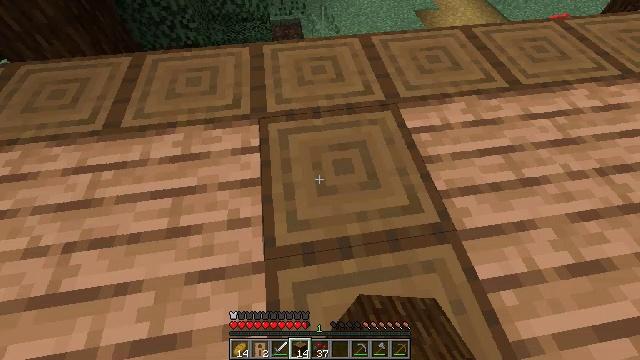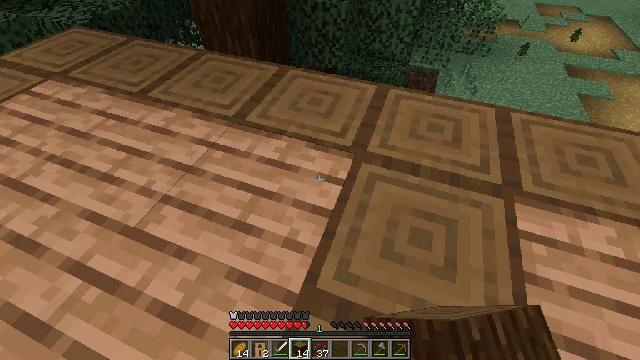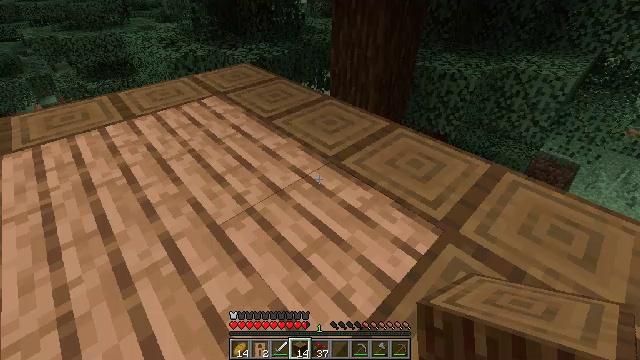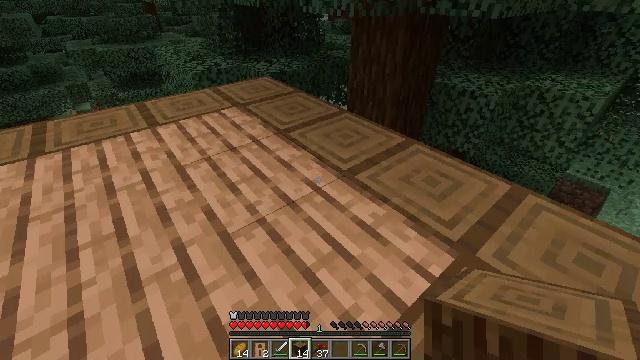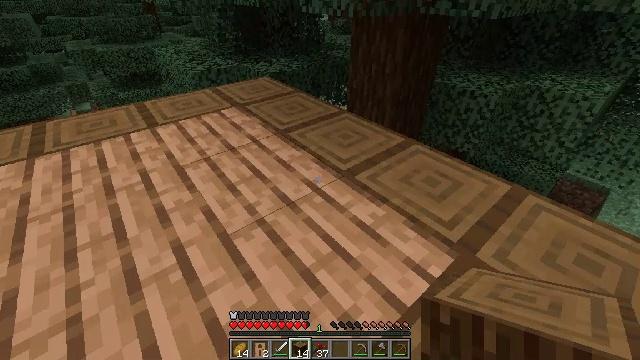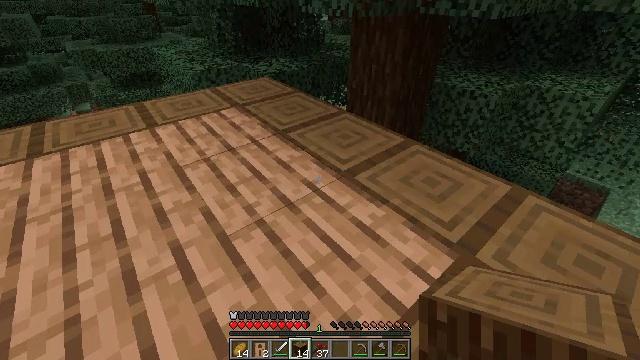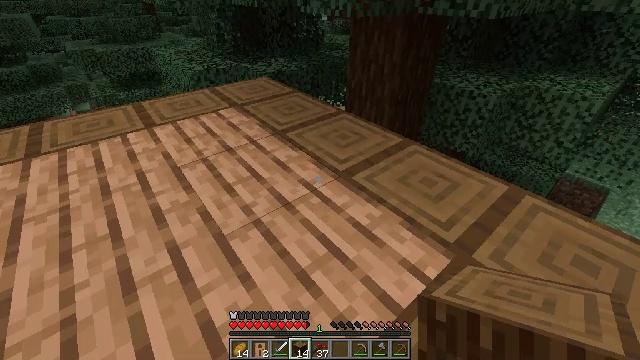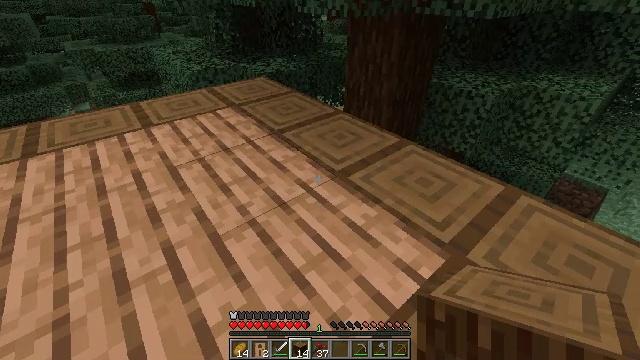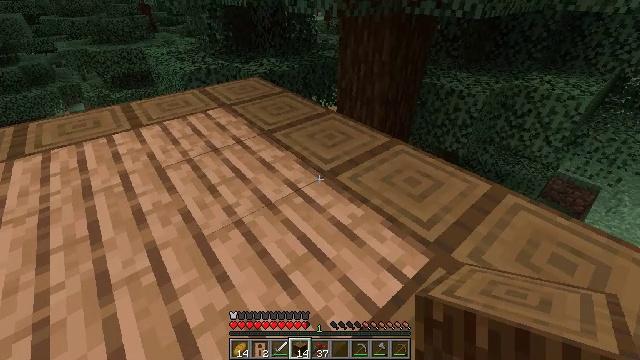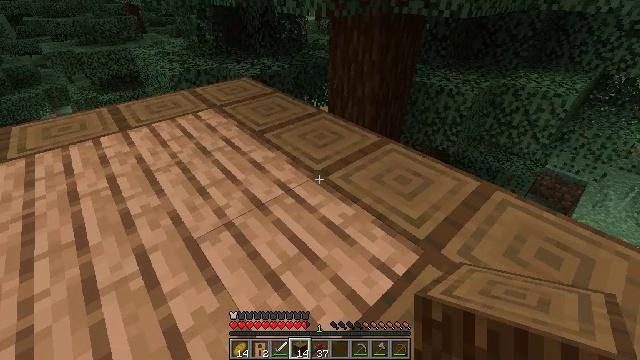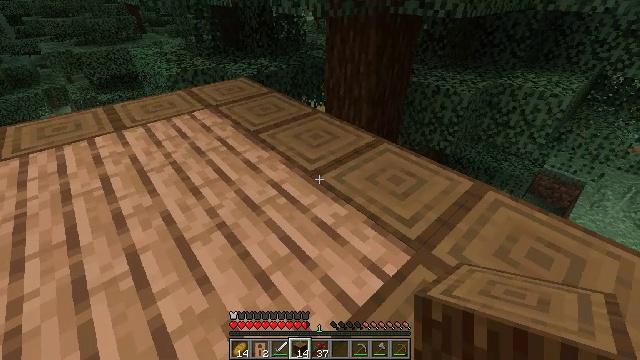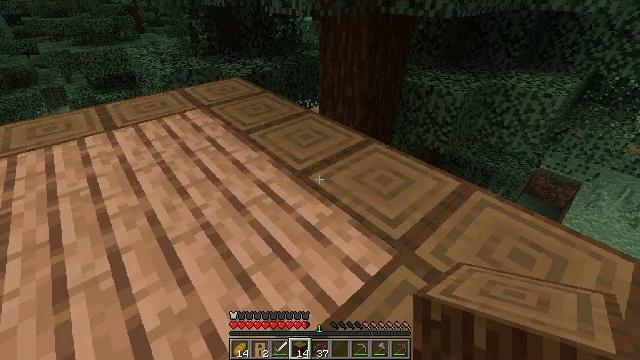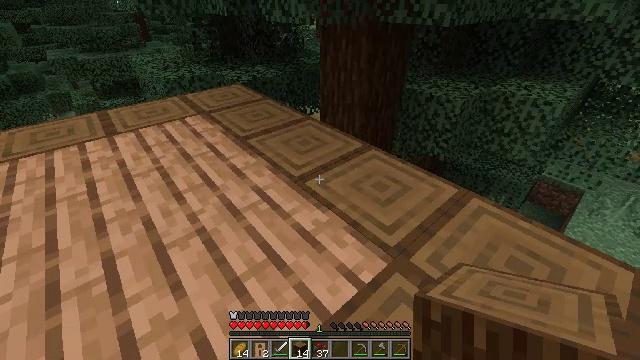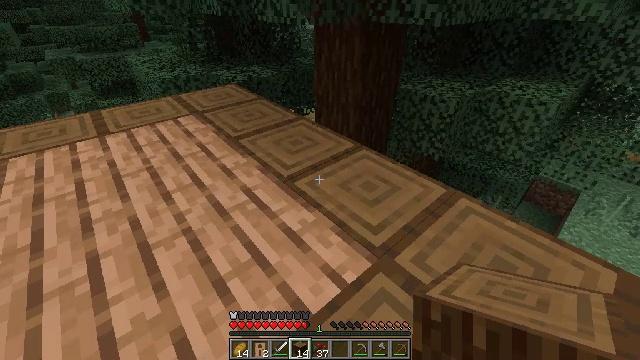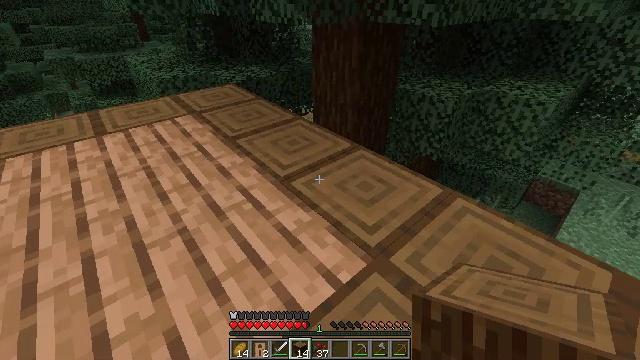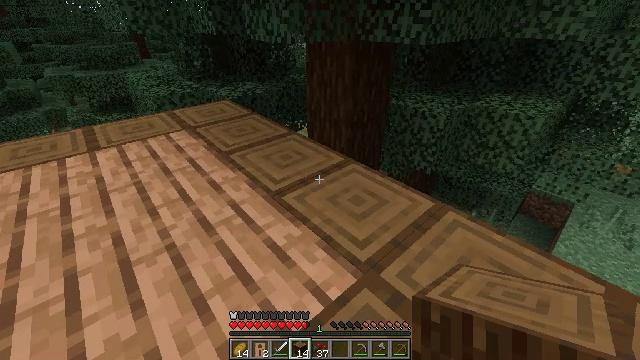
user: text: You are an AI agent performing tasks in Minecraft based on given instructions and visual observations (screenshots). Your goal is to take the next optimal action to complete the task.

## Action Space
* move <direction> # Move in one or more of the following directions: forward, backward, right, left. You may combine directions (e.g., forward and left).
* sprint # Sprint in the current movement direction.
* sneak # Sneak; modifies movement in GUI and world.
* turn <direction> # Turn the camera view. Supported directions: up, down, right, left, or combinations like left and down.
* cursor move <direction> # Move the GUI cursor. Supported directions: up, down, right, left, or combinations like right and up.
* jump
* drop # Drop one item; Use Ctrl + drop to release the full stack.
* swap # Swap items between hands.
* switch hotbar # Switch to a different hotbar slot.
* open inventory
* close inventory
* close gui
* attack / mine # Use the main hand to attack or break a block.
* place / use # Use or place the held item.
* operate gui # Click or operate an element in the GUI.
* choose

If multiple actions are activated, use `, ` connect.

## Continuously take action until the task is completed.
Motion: motion action
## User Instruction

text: Drop a spruce log.
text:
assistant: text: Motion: move forward, sneak, turn left and up
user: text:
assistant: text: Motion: sneak, turn left and up
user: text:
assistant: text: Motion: sneak, turn left and up
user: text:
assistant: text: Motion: sneak
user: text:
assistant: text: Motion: sneak
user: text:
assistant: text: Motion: move right, sneak
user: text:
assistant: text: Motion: move right, sneak
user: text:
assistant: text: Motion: move right, sneak
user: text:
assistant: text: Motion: move right, sneak, turn right
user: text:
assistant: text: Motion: move right, sneak
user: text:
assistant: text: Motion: move right, sneak
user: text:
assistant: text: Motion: move right, sneak, turn up
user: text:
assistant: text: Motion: move right, sneak
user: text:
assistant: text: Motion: move right, sneak
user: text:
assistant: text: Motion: move right, sneak, turn up
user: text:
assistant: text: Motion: move right, sneak, turn right and up
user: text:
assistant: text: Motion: move right, sneak, turn right and down
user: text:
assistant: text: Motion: move right, sneak, turn right and down
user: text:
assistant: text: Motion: move right, sneak, turn right
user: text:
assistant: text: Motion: move right, sneak
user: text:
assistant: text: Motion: move right, sneak
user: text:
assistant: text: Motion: move right, sneak
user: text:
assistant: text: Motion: move right, sneak
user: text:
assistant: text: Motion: move forward and move right, sneak
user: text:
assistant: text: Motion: move forward and move right, sneak, turn right
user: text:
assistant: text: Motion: move forward, sneak, turn right
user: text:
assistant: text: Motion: move forward, turn right
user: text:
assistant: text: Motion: move forward
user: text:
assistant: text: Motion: move forward
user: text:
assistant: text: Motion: move forward